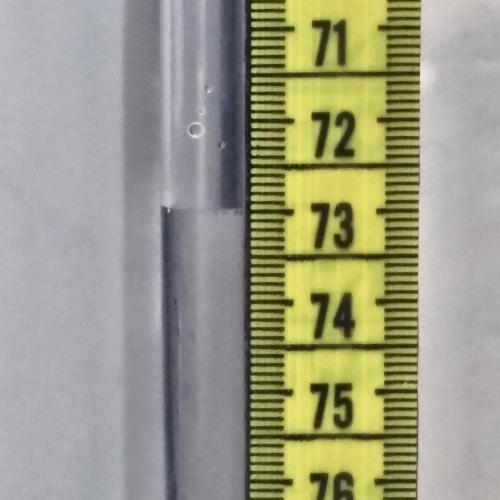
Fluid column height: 73.0 cm